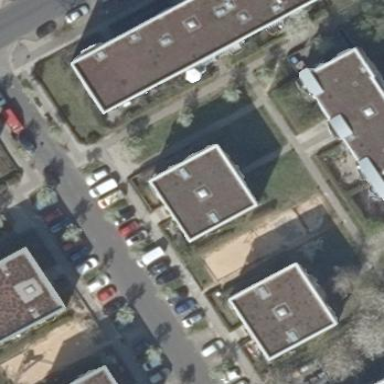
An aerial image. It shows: Flat-roofed apartment building.